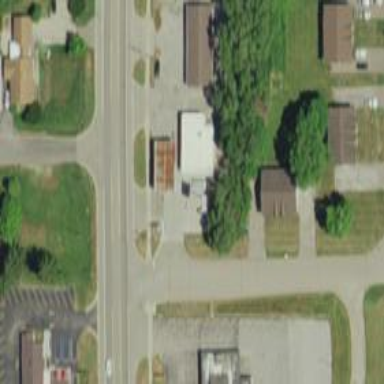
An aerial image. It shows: Convenience shop.